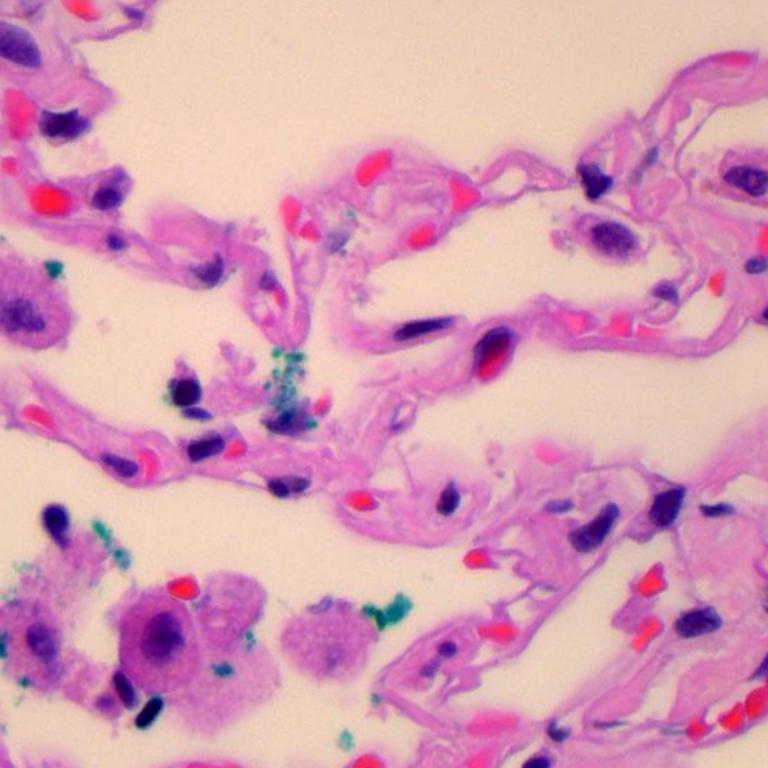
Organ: lung
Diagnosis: benign